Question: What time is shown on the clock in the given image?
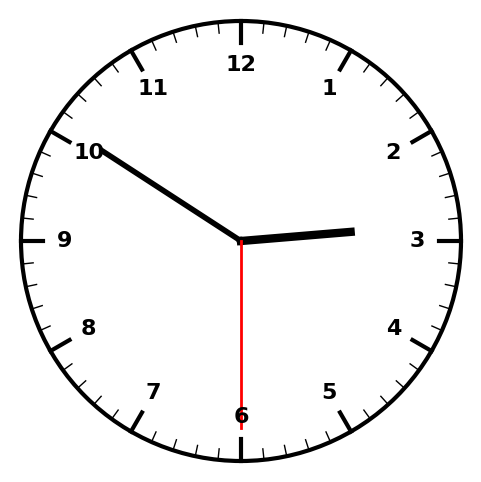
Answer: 02:50:30